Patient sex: M
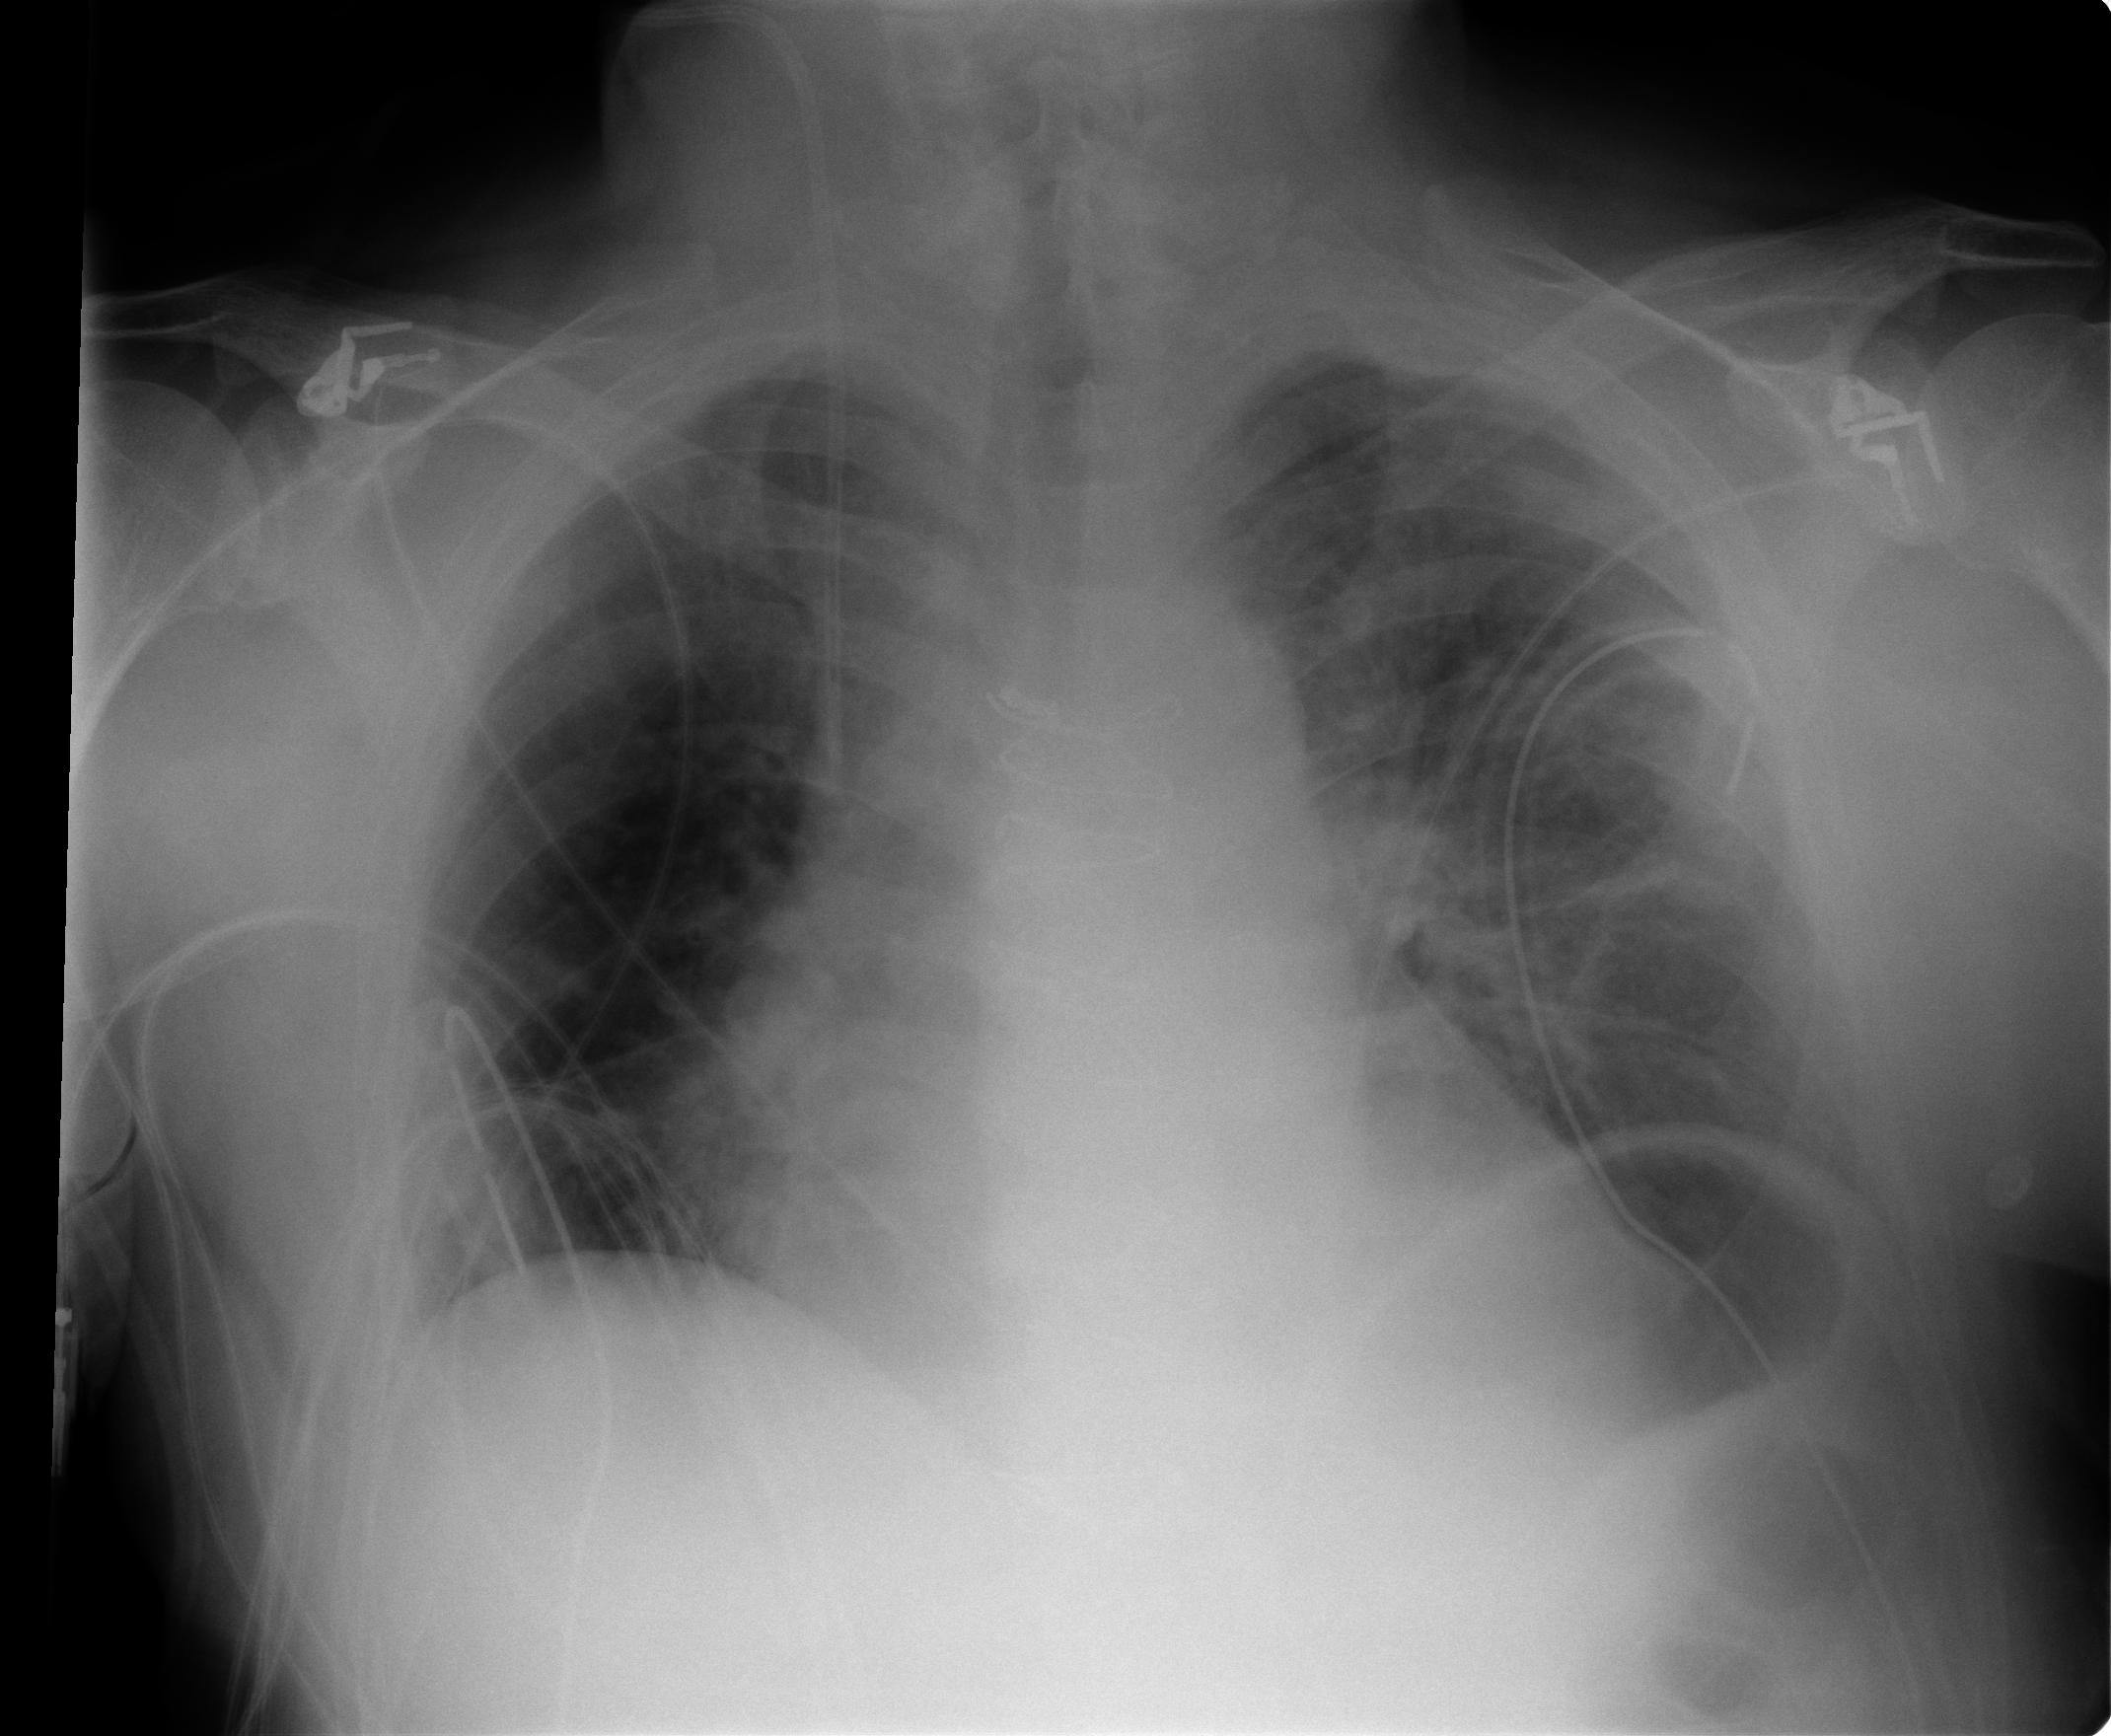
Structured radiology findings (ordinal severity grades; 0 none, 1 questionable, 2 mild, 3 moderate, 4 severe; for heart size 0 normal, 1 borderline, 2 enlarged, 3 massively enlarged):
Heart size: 1
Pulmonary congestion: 3
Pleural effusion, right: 0
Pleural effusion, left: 2
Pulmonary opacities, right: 1
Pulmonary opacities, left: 1
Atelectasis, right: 1
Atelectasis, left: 2